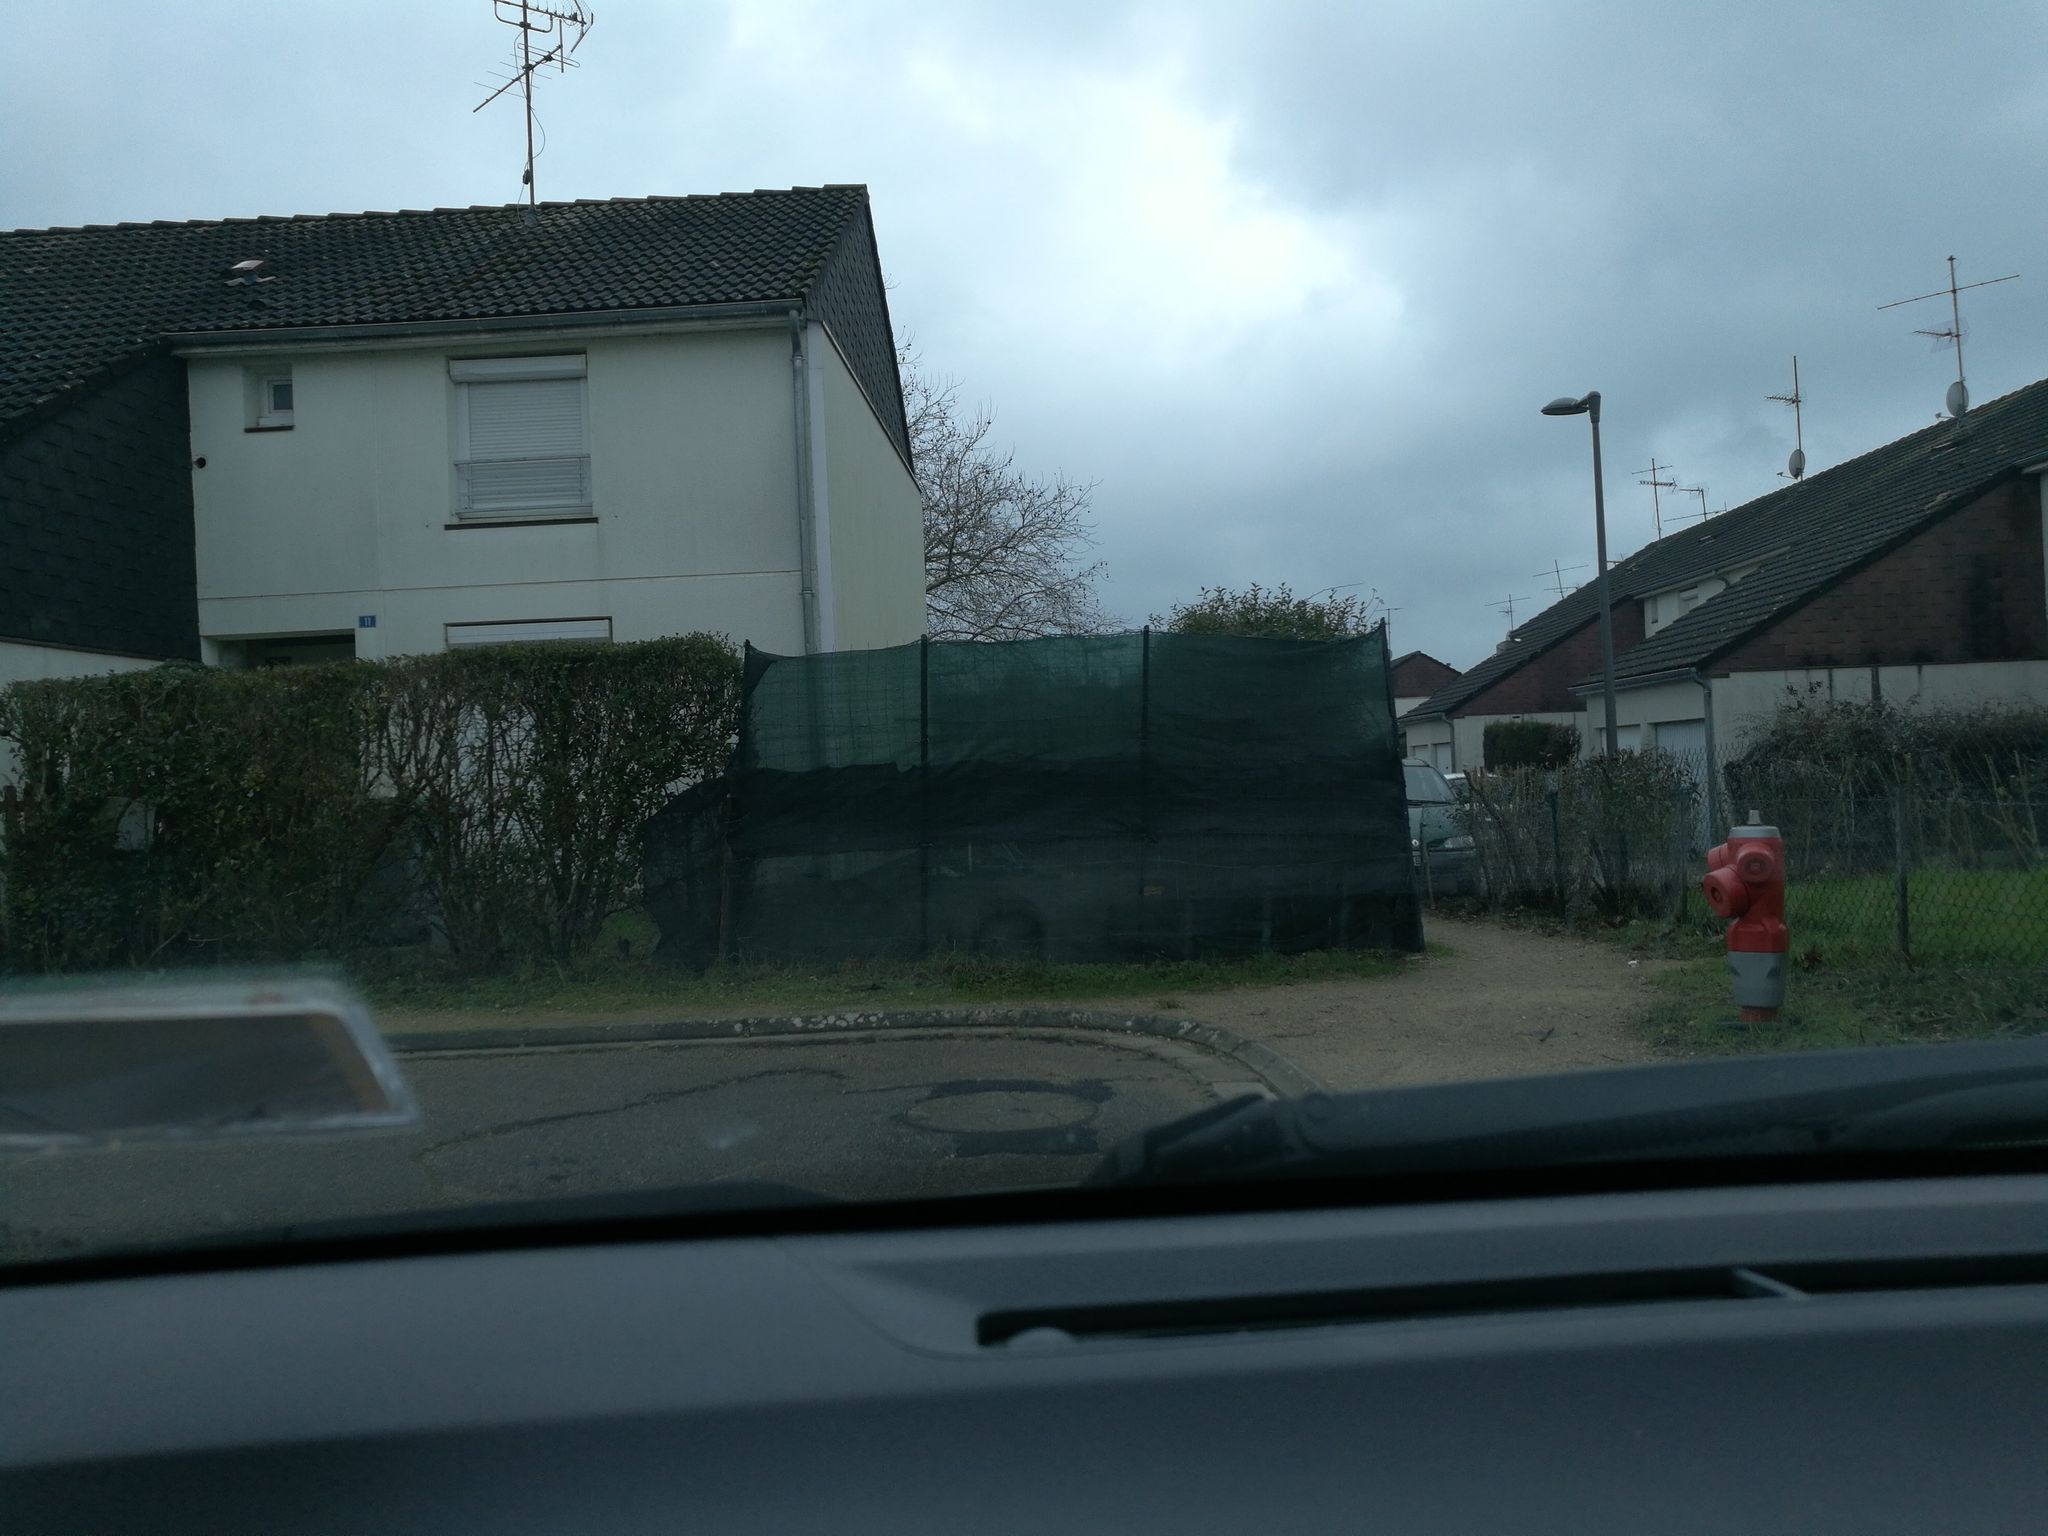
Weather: snowy
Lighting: dusk/dawn
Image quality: good
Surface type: driving surface
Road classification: residential, footway, path
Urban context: urban centre
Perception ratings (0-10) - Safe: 4.44, Lively: 2.88, Beautiful: 4.19, Boring: 8.41, Depressing: 5.54, Wealthy: 0.63